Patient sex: F
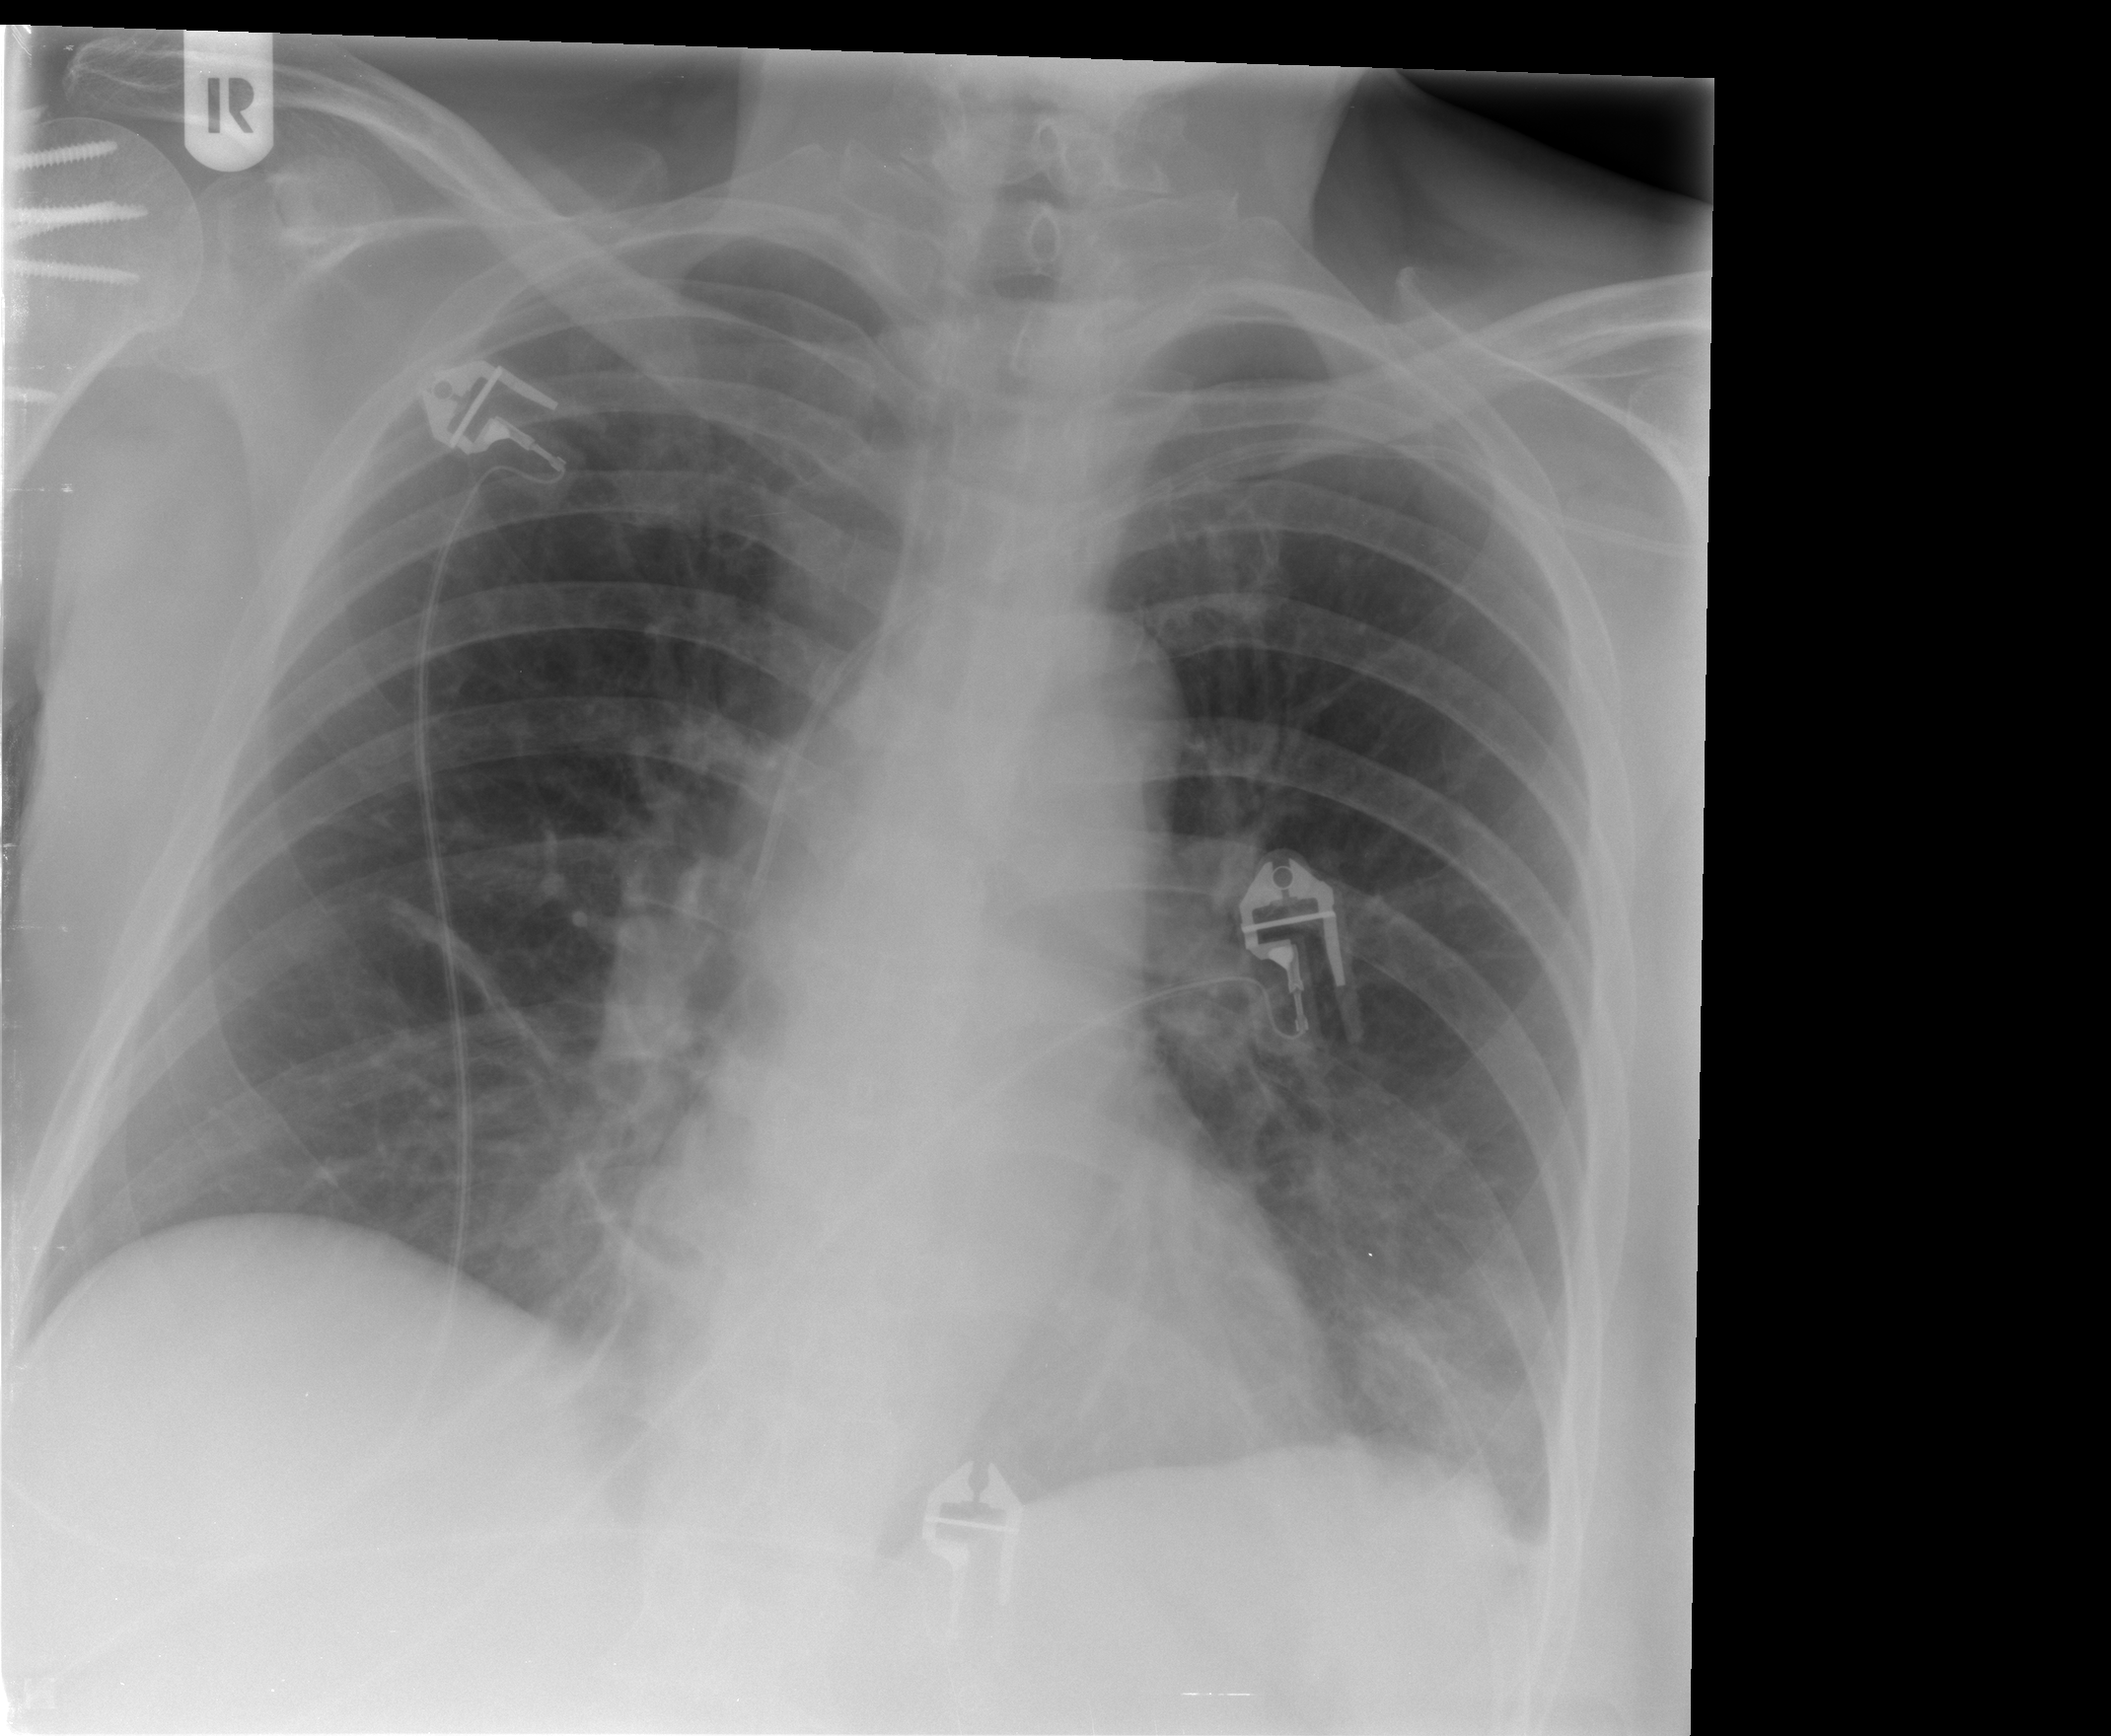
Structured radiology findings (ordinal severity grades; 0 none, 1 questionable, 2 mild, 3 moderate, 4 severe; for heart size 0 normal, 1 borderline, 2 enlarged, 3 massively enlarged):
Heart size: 0
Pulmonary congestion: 1
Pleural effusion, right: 0
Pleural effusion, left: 0
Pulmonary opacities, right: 0
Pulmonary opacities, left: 1
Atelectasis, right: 2
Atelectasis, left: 2